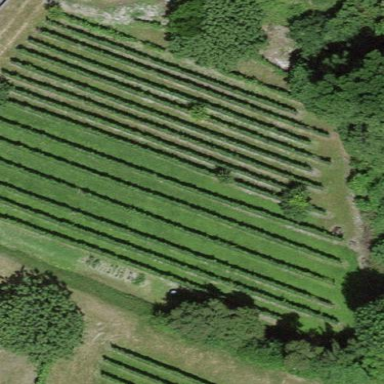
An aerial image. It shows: Vineyard with grape crops.